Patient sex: M
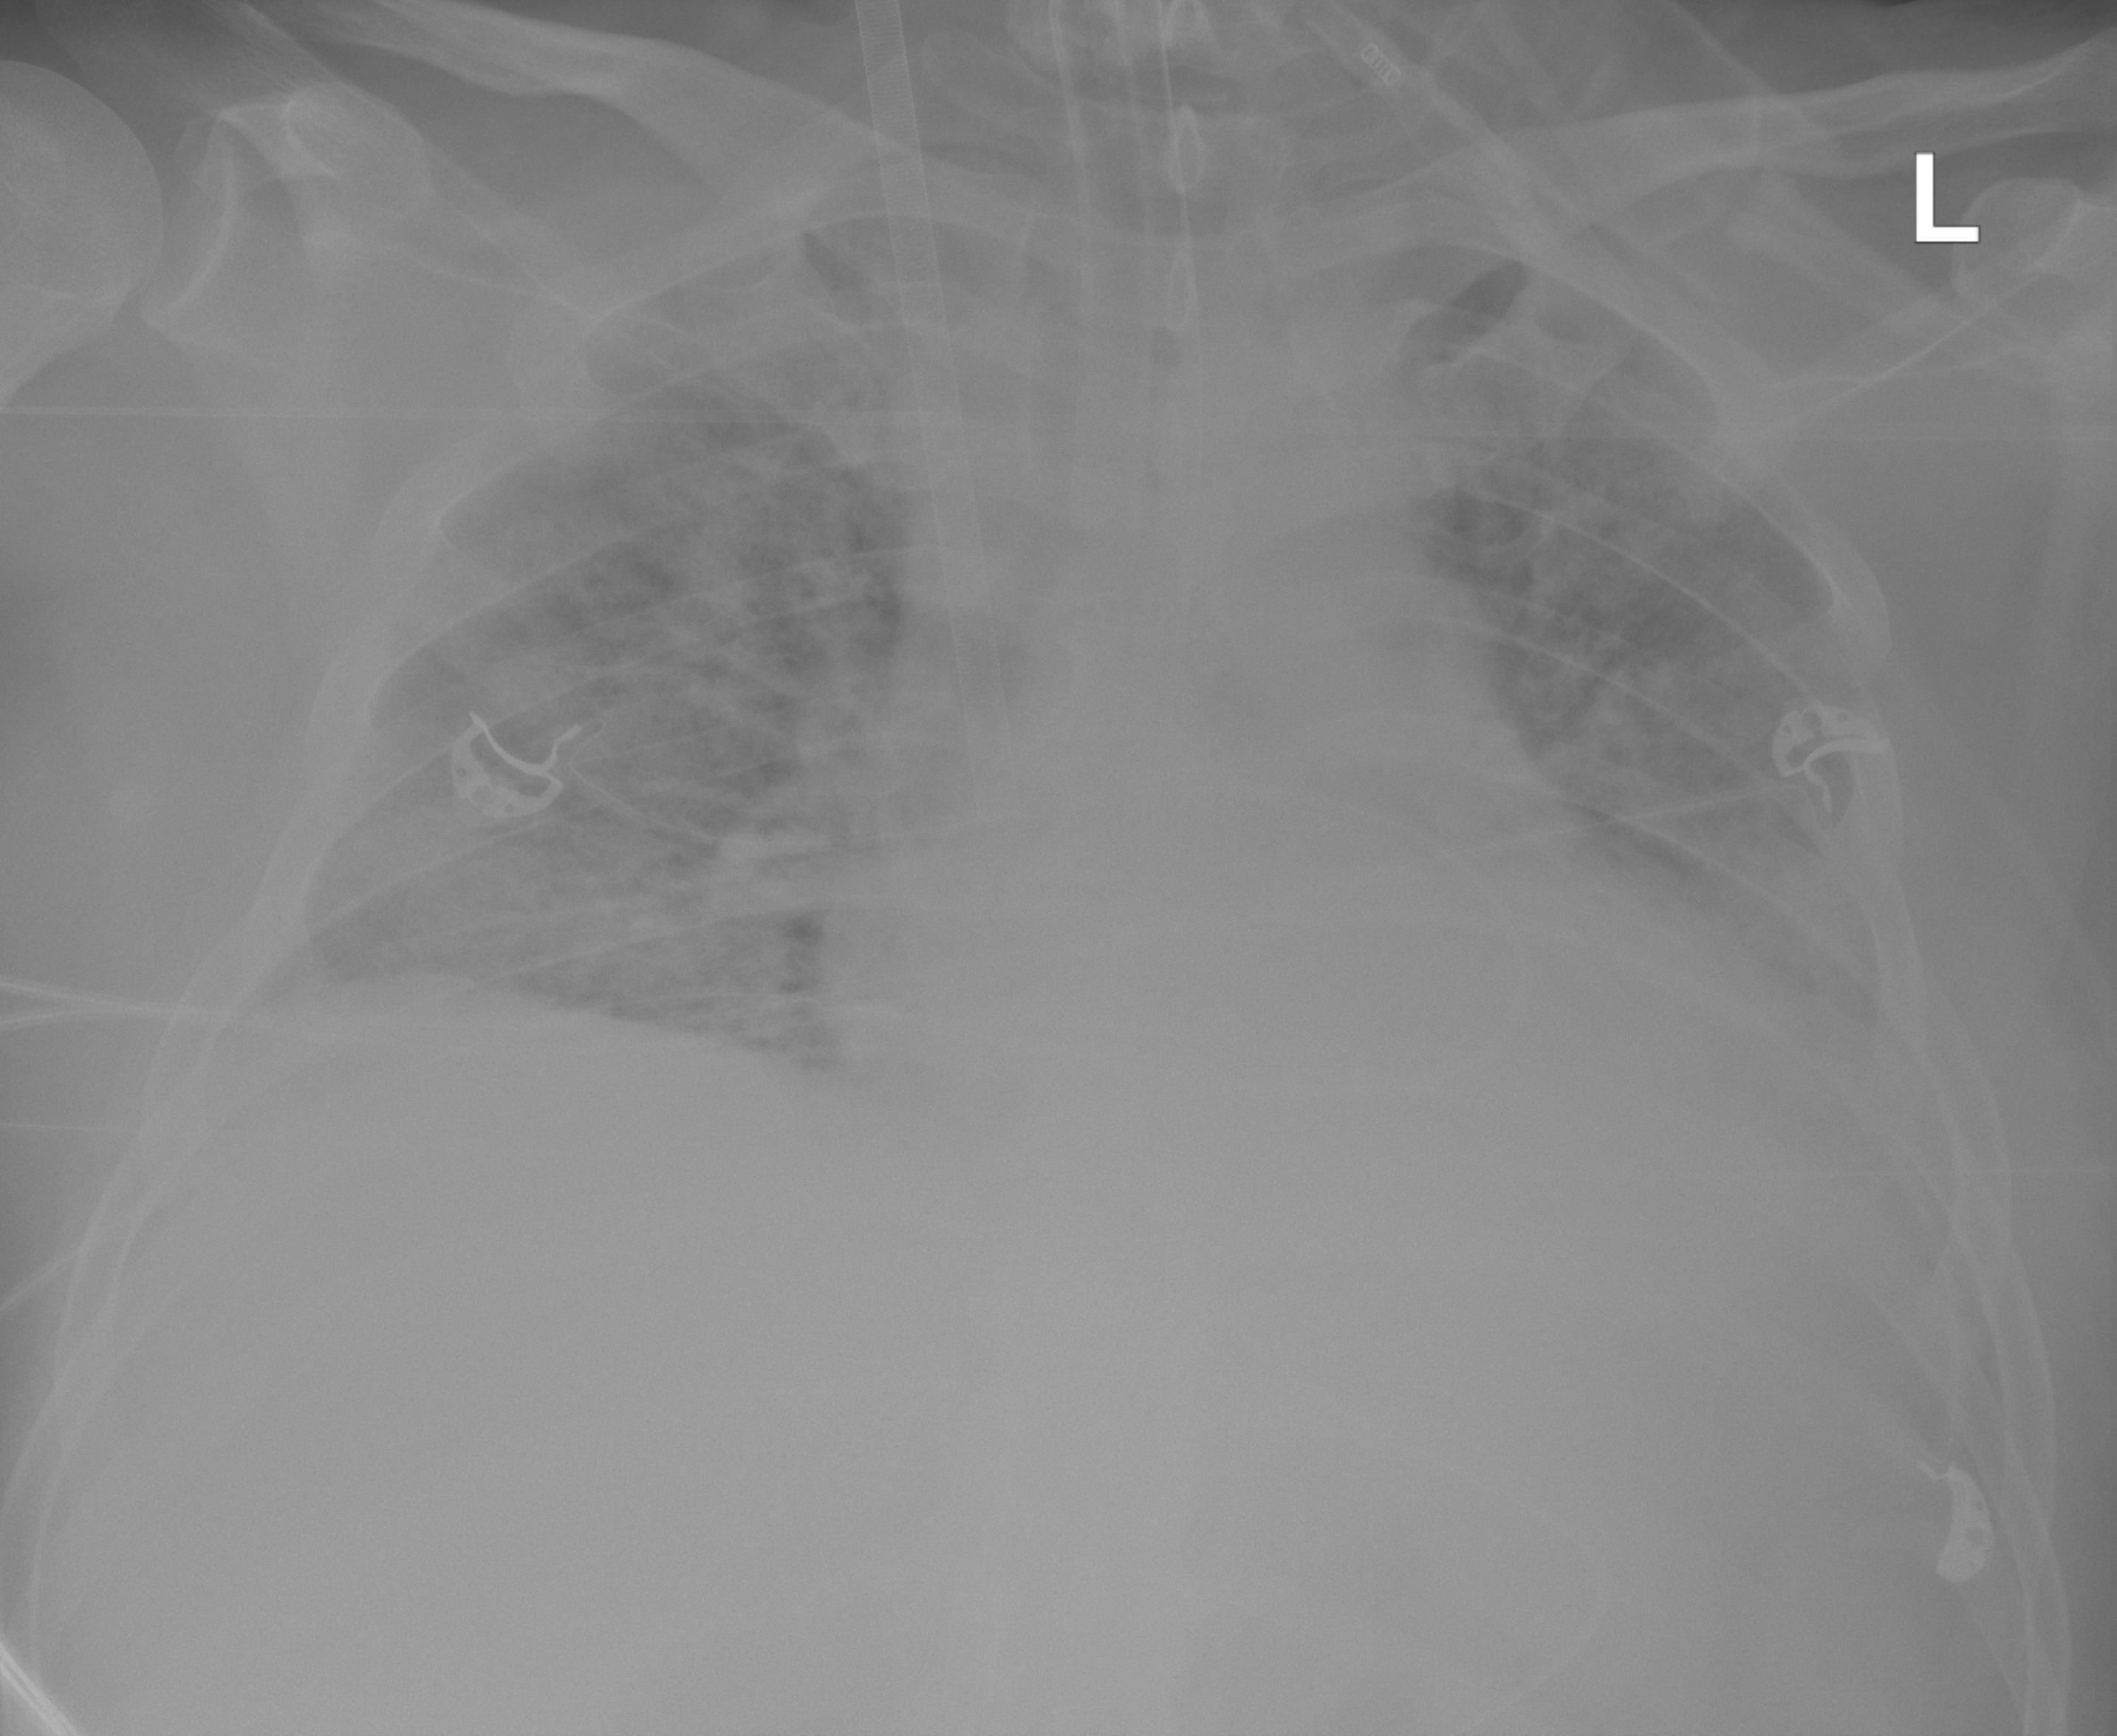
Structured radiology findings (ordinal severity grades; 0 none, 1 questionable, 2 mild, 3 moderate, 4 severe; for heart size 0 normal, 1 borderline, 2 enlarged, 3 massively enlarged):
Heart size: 2
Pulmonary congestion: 2
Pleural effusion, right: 0
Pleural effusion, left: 0
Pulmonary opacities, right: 3
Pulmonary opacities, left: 3
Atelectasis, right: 2
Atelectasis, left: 2